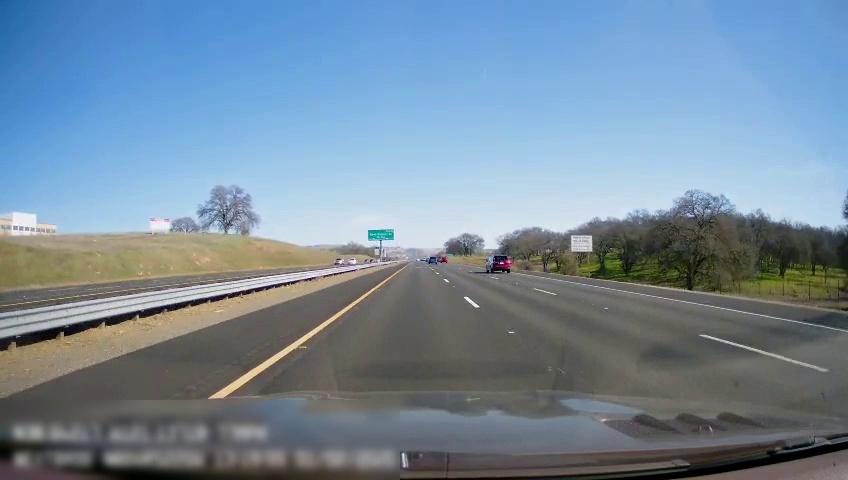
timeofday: Day
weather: Sunny
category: Drivable Space
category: Drivable Space
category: Vehicles | SUV
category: Vehicles | Car
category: Vehicles | Car
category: Lanes | Opposite Lane
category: Lanes | Current Lane
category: Lanes | Current Lane
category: Lanes | Alternate Lane
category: Lanes | Alternate Lane
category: Traffic | Signs